Field crop: tomato
Growth stage: 2
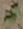
Species: solanum